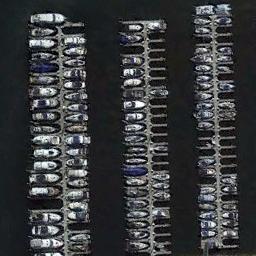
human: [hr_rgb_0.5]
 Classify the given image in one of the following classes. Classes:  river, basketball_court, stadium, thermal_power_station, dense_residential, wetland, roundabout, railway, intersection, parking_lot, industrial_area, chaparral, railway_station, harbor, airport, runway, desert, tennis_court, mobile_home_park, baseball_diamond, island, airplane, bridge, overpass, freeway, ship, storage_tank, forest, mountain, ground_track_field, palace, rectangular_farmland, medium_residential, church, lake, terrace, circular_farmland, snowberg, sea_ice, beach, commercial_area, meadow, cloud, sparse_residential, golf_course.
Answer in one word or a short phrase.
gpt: harbor